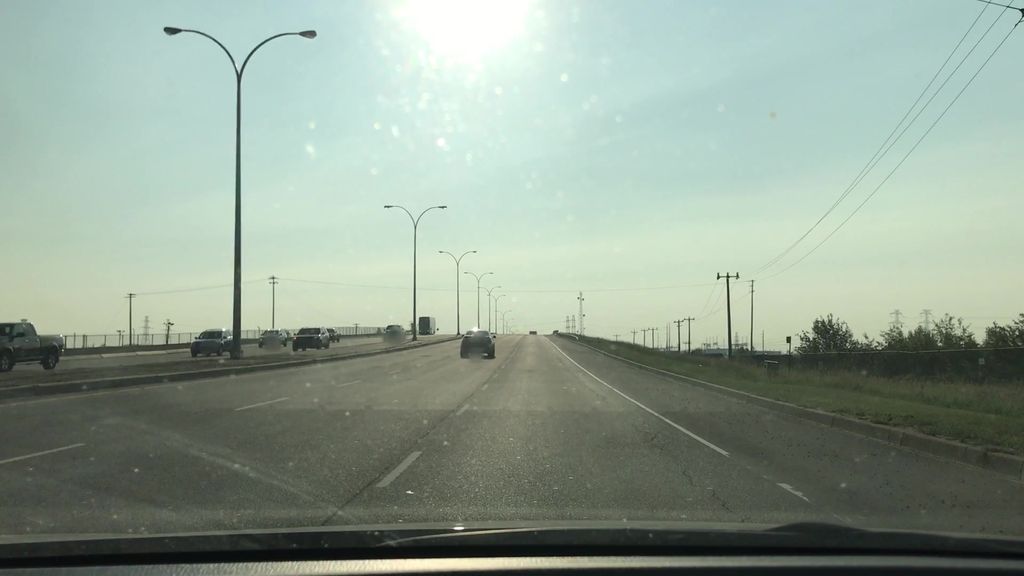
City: edmonton